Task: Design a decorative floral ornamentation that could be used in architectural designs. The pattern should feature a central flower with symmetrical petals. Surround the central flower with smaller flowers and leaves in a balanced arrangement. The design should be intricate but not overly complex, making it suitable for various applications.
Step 406:
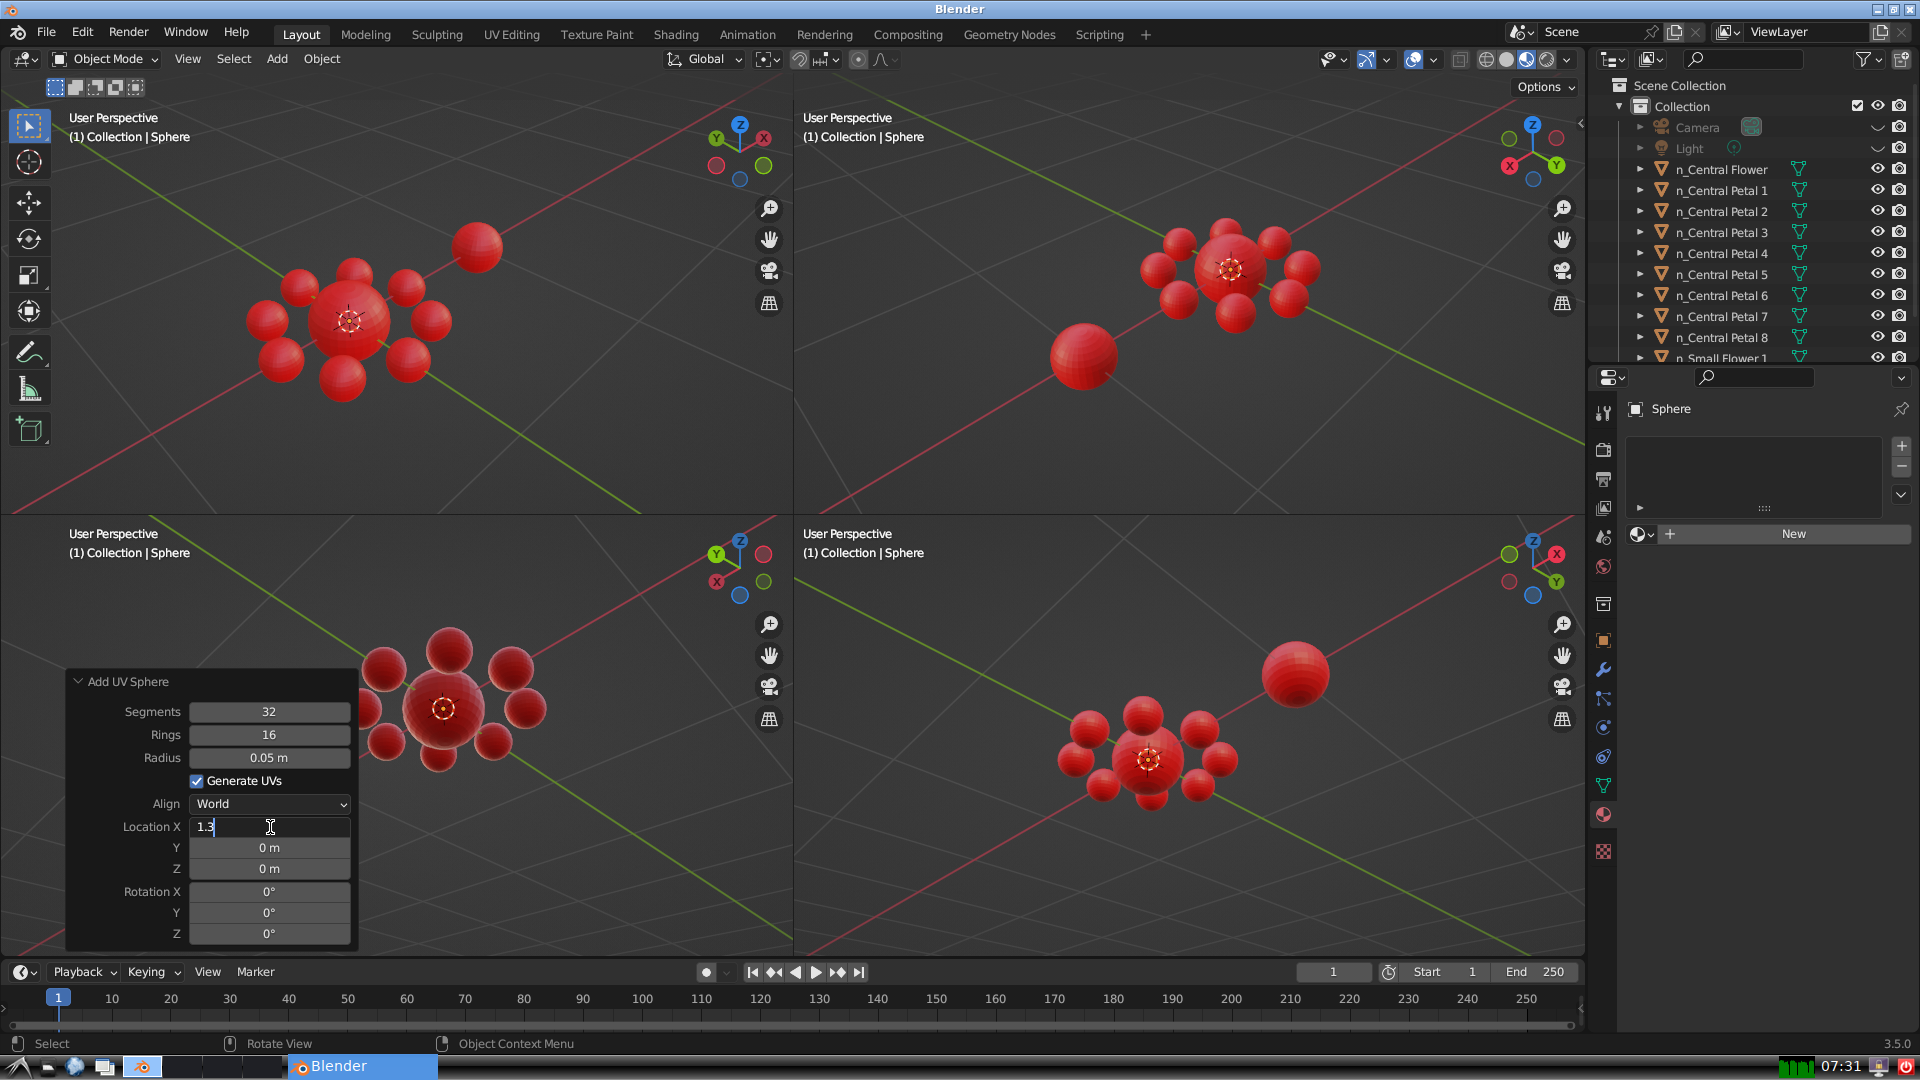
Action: {"key_press": ['Return']}